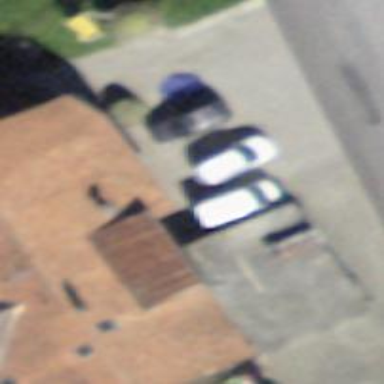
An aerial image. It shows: Garage building.